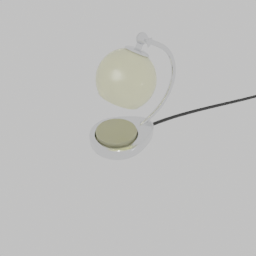
Label: lighting